【题型】选择题　【知识点】立体几何　【难度】easy
已知正四面体 $A-BCD$ 的棱长为 3，点 $E$ 在棱 $AD$ 上，且 $DE=1$，若点 $A, B, C, E$ 都在球 $O$ 的球面上，则球 $O$ 的表面积为（ ）

A. $\frac{3}{2}\pi$ \quad\quad\quad\quad B. $2\pi$ \quad\quad\quad\quad C. $9\pi$ \quad\quad\quad\quad D. $12\pi$
【解答】
\noindent \textbf{【答案】} D

\vspace{1em}

\noindent \textbf{【解析】} 如图，取 $BC$ 的中点 $F$，连接 $DF, AF$，在线段 $AF$ 上取点 $G$，使得 $AG=2GF$，连接 $GB, GC, GE$。

\noindent 在 $\triangle ADF$ 中，$AD=3, AF=DF=\frac{3\sqrt{3}}{2}$。易知点 $G$ 为等边 $\triangle ABC$ 的中心，

\noindent 所以 $GA=GB=GC=\frac{2}{3}AF=\sqrt{3}$。

\noindent 易知 $GE \parallel DF$，所以 $GE=\frac{2}{3}DF=\sqrt{3}$。

\noindent 所以 $GA=GB=GC=GE$，点 $G$ 即为球心 $O$，球 $O$ 的半径为 $\sqrt{3}$，

\noindent 表面积为 $S=4\pi(\sqrt{3})^2=12\pi$。

\noindent 故选: D.

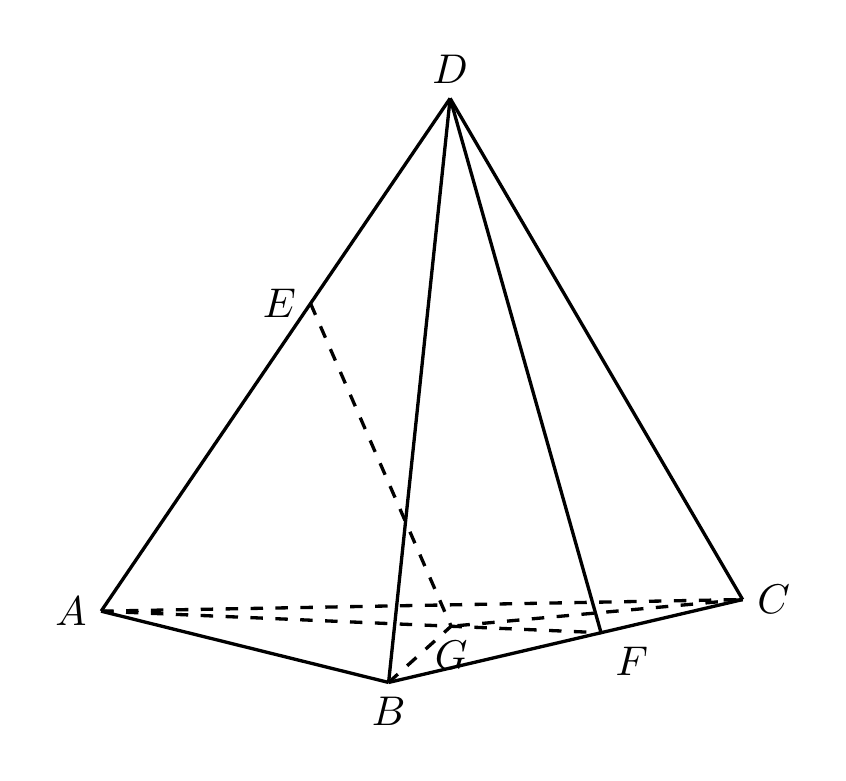